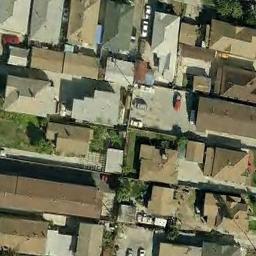
Label: residential